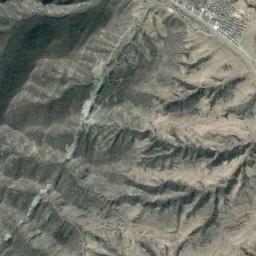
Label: mountain